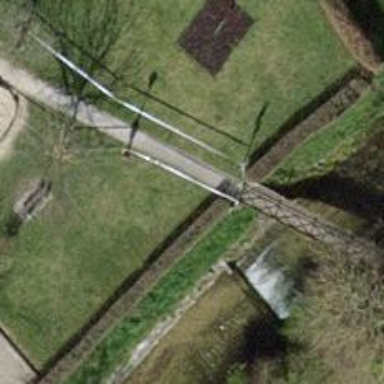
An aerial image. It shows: Footway on bridge.